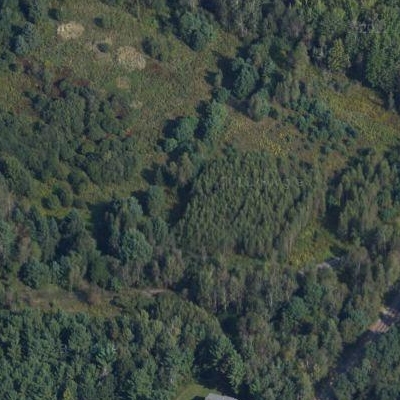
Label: Forest